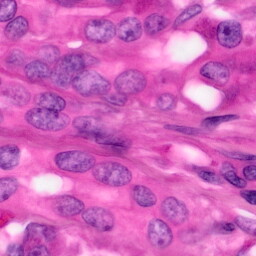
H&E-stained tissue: Pancreatic